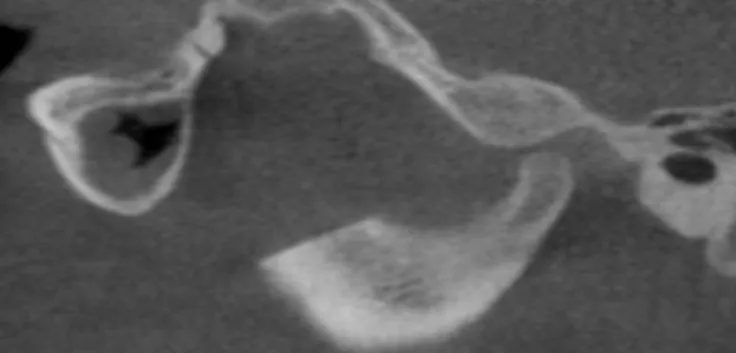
Postoperative Cone Beam Computed Tomography scan. (B) Sagittal image showing the resected coronoid process with no interference with the zygomatic bone.
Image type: radiology (ct)